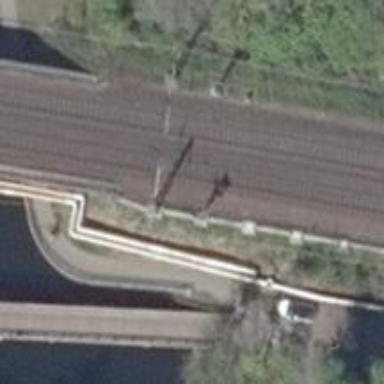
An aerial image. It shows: Railway signal.